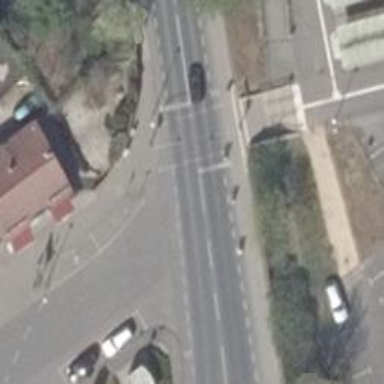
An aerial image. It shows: Crossing with traffic signals.